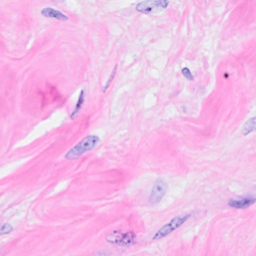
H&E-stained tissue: Breast